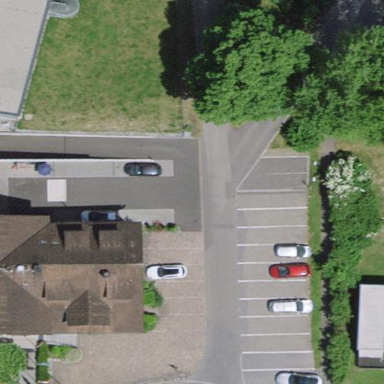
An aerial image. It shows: Street-side parking area.